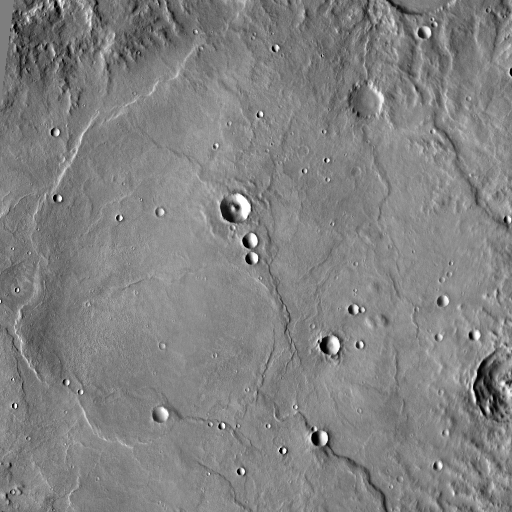
Crater classes present: Background, Other, Layered, Buried